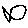
Label: fish